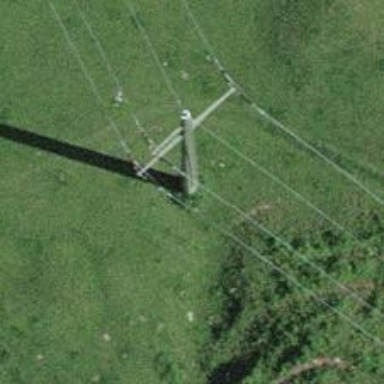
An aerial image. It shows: Power line is depicted.